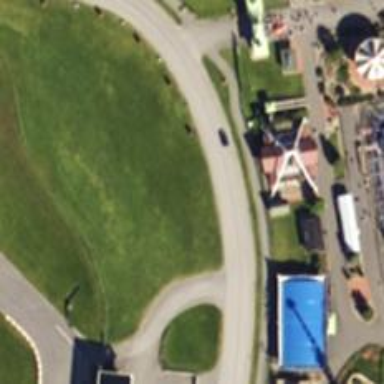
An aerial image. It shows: Miniature golf leisure land.